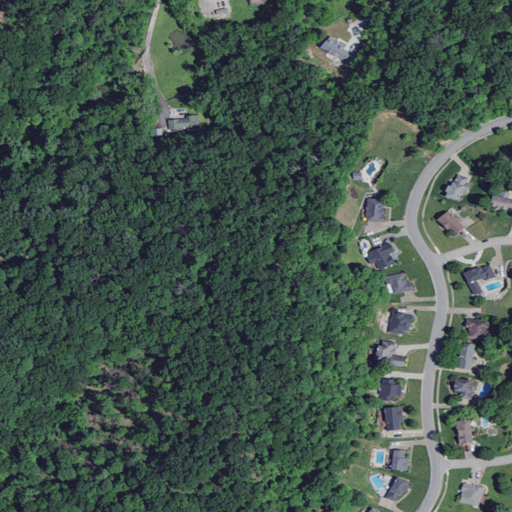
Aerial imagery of mountain in Kentucky named Round Knob containing deciduous forest, low intensity development, open development, medium intensity development, and mixed forest